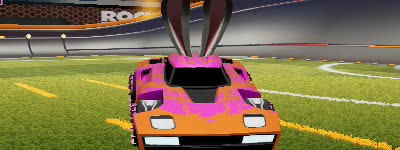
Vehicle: breakout